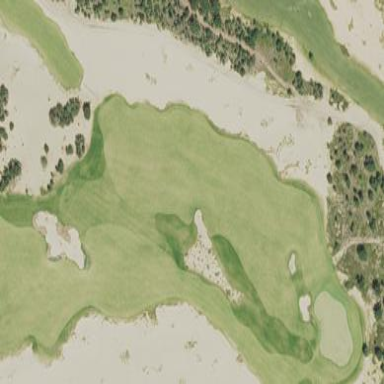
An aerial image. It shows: Sand bunker on golf course.